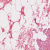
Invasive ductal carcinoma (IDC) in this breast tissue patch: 0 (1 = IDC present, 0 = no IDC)